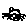
Label: cat